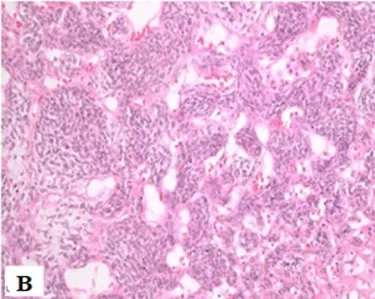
Spindle rhabdomyoblasts cells.
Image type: pathology (h&e)